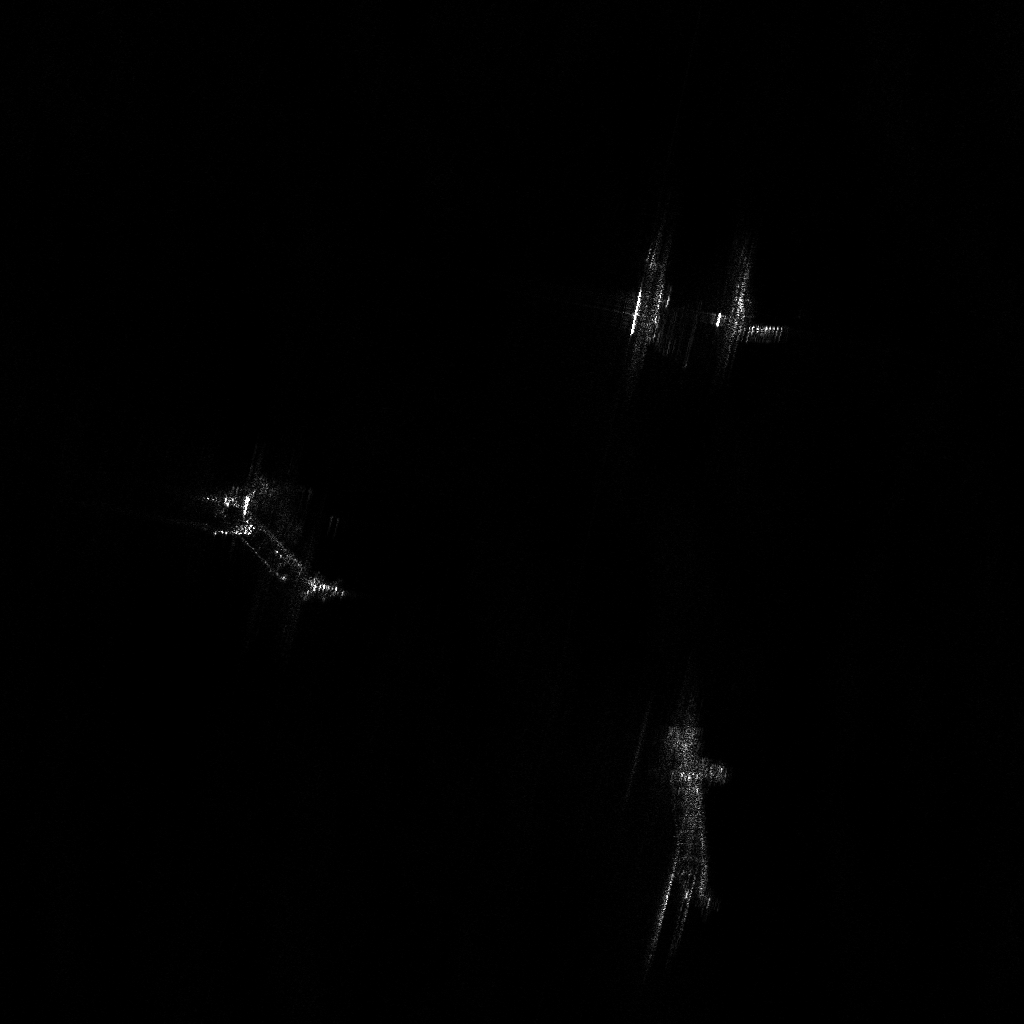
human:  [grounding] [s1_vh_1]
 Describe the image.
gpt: In the satellite image, there is  <ref>1 large dredger </ref> <box>[[19, 51, 33, 55, 50]]</box> located at left,  <ref>1 large container </ref> <box>[[59, 75, 76, 80, 90]]</box> located at bottom.